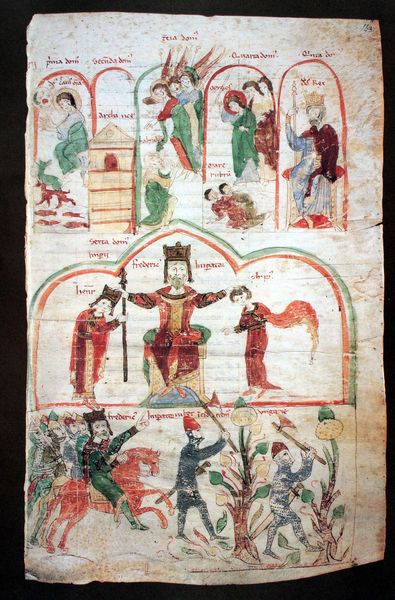
Titel: Codex 120 II; Fünf Szenen des Alten Testaments, Friedrich Barbarossa mit seinen Söhnen Heinrich und Philipp, Friedrich Barbarossa lässt auf dem Kreuzzug Wälder roden
Künstler: Petrus de Ebulo
Standort: Bern
Institution: Burgerbibliothek
Schlagwörter: baum, blau, blätter, flügel, gemälde, gott, kampf, mann, umhang, weiß, aquarell, bäume, gelb, grün, menschen, braun, bunt, frau, hell, hintergrund, hüte, männer, orange, schwarz, skizze, zeichnung, blüten, dach, gebäude, haus, hund, hunde, rot, schleier, tier, tiere, beige, malerei, muster, bart, gericht, richter, bibel, diener, geschichte, rahmen, bild, herr, kirche, boden, gewand, mantel, kind, personen, blatt, pflanze, pflanzen, gotik, krone, renaissance, wald, bauern, kinder, pferd, pferde, reiter, stock, turm, engel, ritt, farbig, schrift, bilder, papier, bogen, stab, farbe, frederic, vergilbt, naiv, figuren, französisch, friedrich, gewalt, krieg, schlacht, bischof, kaiser, könig, lanze, soldaten, thron, wandteppich, dekor, striche, bemalt, bögen, paradies, wasserfarben, buch, orient, religion, asien, druck, comic, seite, illustration, schwert, schwerter, säbel, text, waffen, buchstaben, soldat, strafe, waffe, beschriftung, koloriert, helm, herrscher, trohn, entwurf, flora, ritter, altar, buchdruck, buchseite, pergament, heiligenschein, weissw, knospen, spitzbögen, christus, jesus, axt, mittelalter, rundbögen, krönung, segnung, fauna, mönch, bischöfe, heiliger, könige, tempel, hierarchie, heilige, maria, miniatur, zitronen, islam, christentum, handschrift, lehen, demut, fische, herscher, zepter, testament, szepter, dokument, geschichten, buntstift, kriche, latein, heinrich, stände, erzählung, papyrus, buchillustration, buchmalerei, islamisch, thronend, codex, weltenrichter, oriental, kodex, sprache, cherubim, minuskel, schwet, äxte, folio, menshen, bestrafung, illumination, hüt, bildszenen, bischofstab, lehnsherr, lehnsherrschaft, muslem, pfert, seligsprechung, verleihen, heilige könige, jagtszene, klostermalerei, kaiserdarstellung, bildrelief, papyus